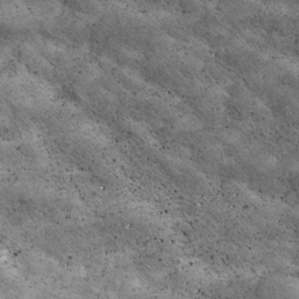
Label: non_frost